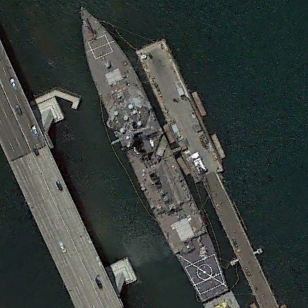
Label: destroyer